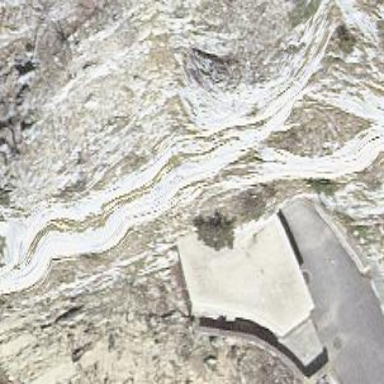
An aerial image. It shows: Natural cliff.